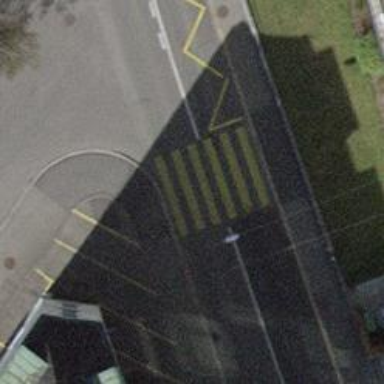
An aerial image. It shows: Kerb serving as barrier.